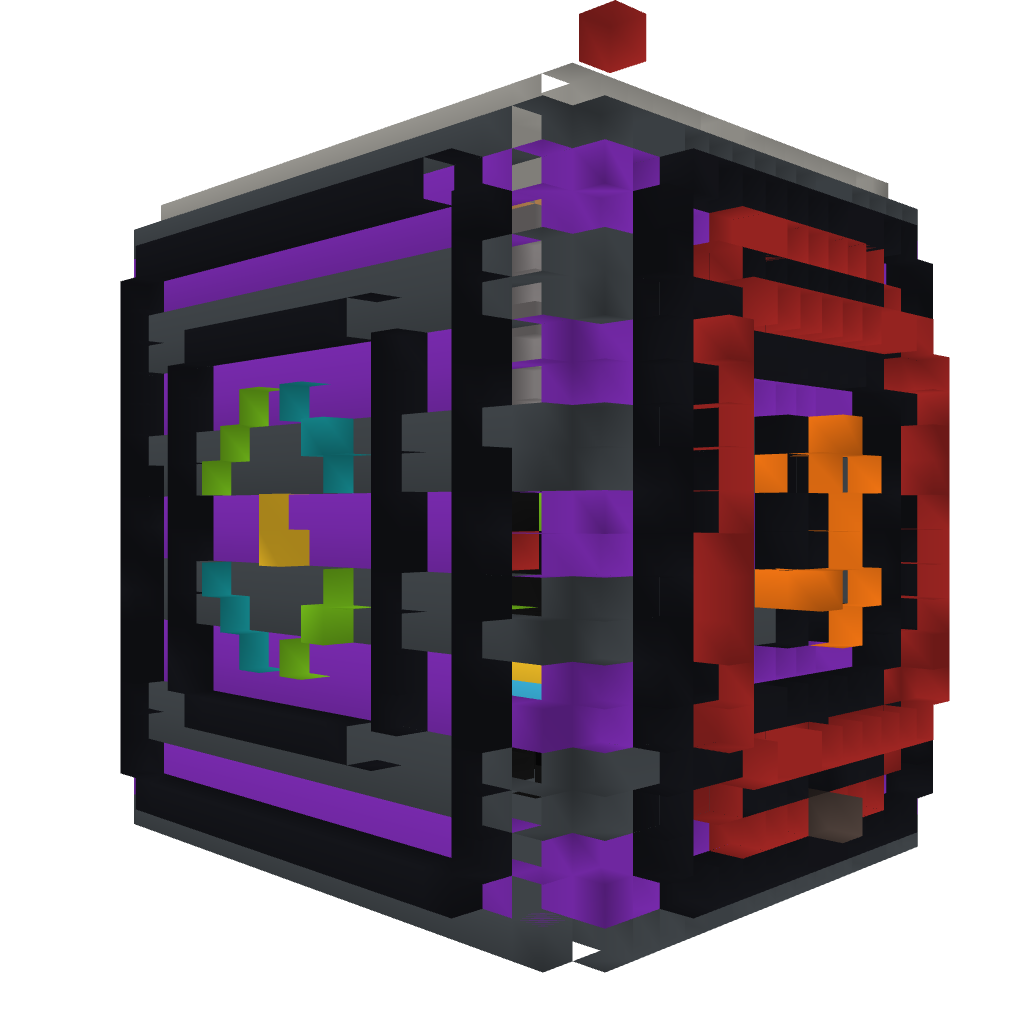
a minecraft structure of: Electronic Connect Four